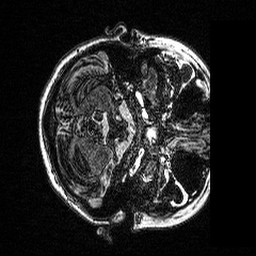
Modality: MP2RAGE
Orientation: axial
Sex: female
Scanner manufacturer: siemens
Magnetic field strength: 3 T
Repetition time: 5 s
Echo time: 0.00292 s